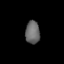
Tissue: lung
Cell type: Epithelial cells
Senescence score: 0.1271
Nuclear area (px): 322
Mean DAPI intensity: 104.174